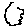
Label: hexagon